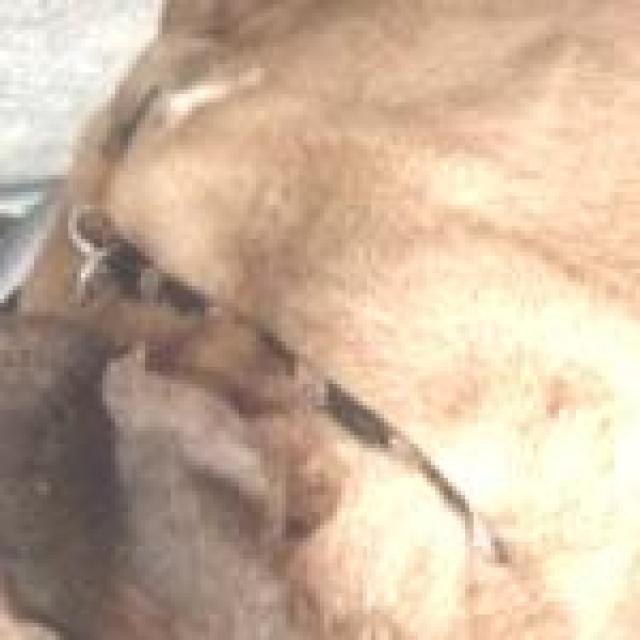
Healthy canine skin — no visible lesions, inflammation, or abnormalities. The skin and coat appear normal.